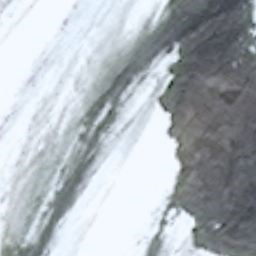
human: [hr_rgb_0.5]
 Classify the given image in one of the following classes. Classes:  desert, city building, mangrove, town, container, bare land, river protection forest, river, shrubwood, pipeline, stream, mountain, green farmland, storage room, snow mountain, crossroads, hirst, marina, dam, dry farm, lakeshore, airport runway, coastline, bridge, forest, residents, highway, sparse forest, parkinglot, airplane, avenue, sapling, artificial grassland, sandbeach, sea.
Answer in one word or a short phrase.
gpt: snow mountain